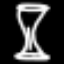
Label: hourglass